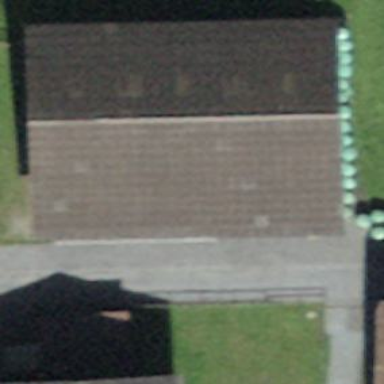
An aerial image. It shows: Rural barn.